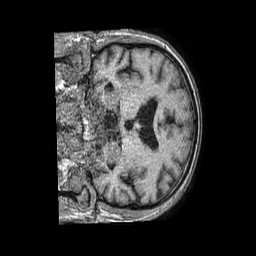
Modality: T1w
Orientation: coronal
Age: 58
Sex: male
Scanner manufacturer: philips
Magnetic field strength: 1.5 T
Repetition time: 0.007494 s
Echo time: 0.003401 s